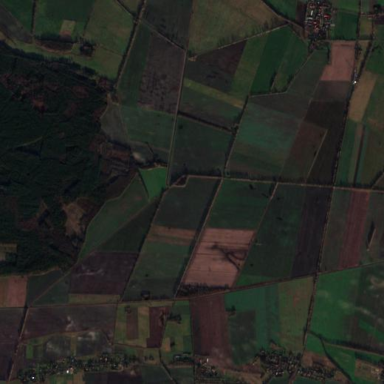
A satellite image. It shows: View of farmland.